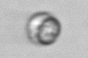
Label: Dinophyceae